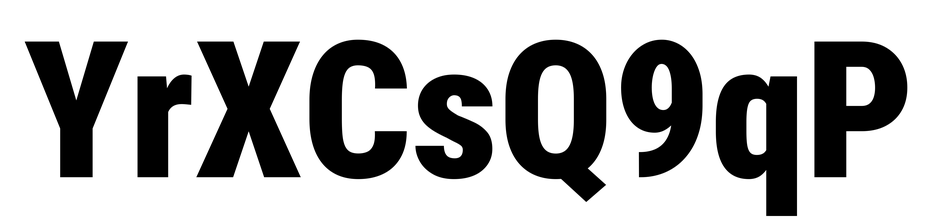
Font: Roboto_Condensed_Black